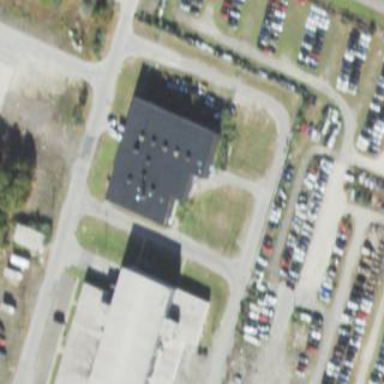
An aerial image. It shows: Commercial building.